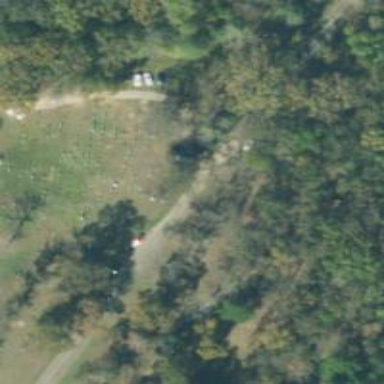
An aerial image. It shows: Graveyard.